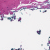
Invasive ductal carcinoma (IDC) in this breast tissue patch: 0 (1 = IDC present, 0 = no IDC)